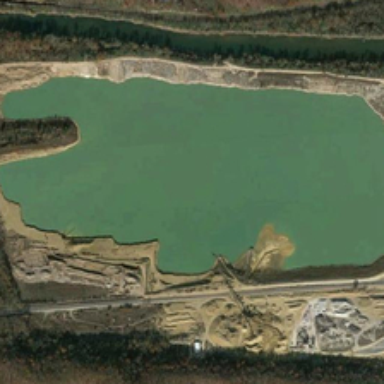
A green pond is in the hills,surrounded by rocks .